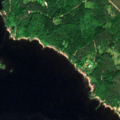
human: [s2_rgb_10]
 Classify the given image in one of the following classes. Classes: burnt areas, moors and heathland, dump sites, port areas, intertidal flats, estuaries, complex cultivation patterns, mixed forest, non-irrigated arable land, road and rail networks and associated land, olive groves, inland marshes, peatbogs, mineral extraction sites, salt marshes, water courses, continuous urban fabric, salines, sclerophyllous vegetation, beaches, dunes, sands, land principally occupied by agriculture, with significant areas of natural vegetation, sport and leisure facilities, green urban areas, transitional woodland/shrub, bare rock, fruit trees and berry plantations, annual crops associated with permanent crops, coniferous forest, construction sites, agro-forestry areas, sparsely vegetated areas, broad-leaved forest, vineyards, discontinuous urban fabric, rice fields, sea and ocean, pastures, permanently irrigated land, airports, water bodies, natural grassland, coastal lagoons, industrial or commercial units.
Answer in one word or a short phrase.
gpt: mixed forest, water bodies